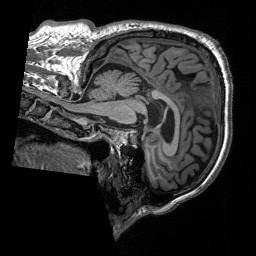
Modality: T1w
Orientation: sagittal
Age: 68
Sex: male
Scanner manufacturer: siemens
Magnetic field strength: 3 T
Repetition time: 2.4 s
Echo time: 0.00226 s